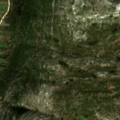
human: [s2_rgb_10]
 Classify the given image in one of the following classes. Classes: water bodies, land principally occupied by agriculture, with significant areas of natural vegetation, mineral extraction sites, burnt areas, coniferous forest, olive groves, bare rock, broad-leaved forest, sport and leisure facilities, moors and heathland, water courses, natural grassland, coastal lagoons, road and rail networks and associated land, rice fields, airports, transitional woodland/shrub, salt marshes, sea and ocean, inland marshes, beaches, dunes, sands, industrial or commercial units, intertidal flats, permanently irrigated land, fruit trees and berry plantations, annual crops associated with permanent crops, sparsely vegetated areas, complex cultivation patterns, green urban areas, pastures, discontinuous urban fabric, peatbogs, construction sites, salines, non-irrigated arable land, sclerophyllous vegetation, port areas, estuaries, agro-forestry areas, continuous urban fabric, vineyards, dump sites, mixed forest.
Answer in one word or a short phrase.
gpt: annual crops associated with permanent crops, sclerophyllous vegetation